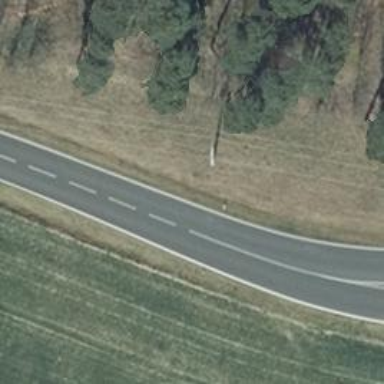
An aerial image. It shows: Secondary road with asphalt surface.